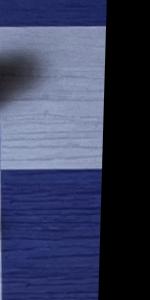
Label: Empty